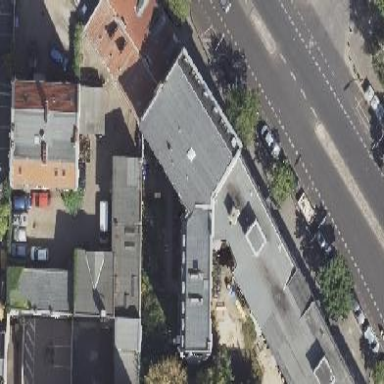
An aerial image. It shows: Building consisting of apartments with double saltbox roof made of roof tiles.